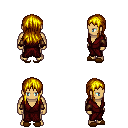
a pixel art fantasy rpg character, male body template, human, tanned skin, red robe, white pants, blonde unkempt hairstyle, cloth bracers, brown slippers, four views (front, back, left, right), 2x2 character sprite sheet, small pixel art, hard edges, no anti-aliasing